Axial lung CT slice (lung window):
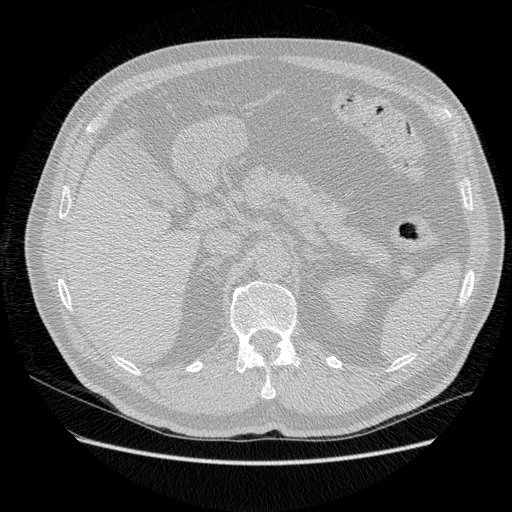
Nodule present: no